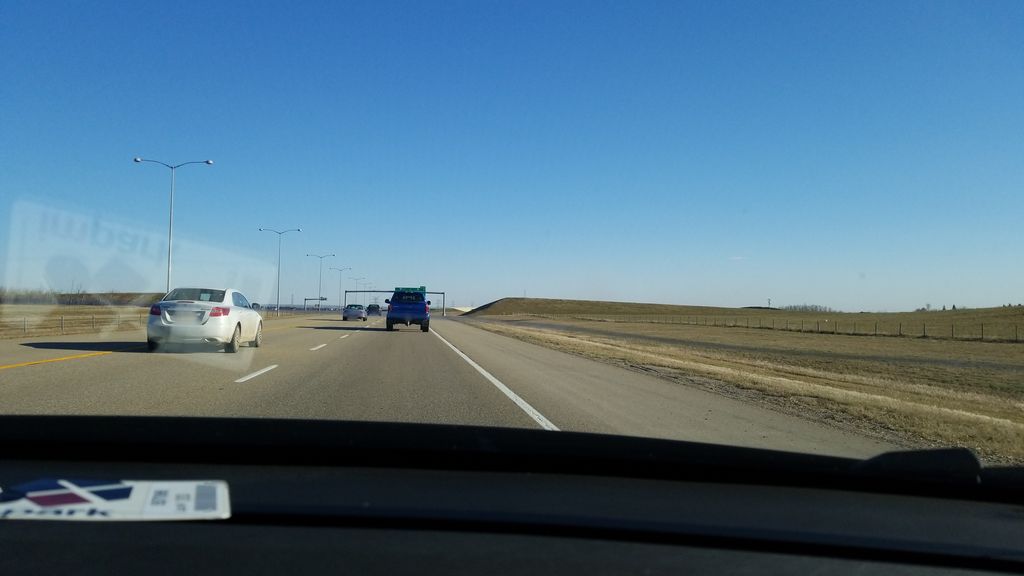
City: edmonton